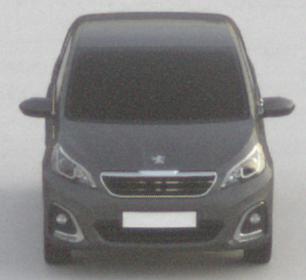
Make: Peugeot
Model: 108 1.0 VTi 68
Detailed model: 108
Model produced from: 2015/03
Model produced until: 2016/10
Doors: 3
Color: gray
Road condition: dry road
Daytime: sunrise or sunset
Contrast: low contrast